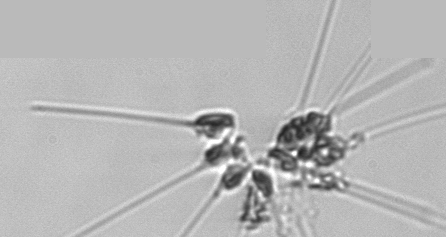
Label: Asterionellopsis_glacialis